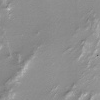
Atmospheric dust classification: not_dusty